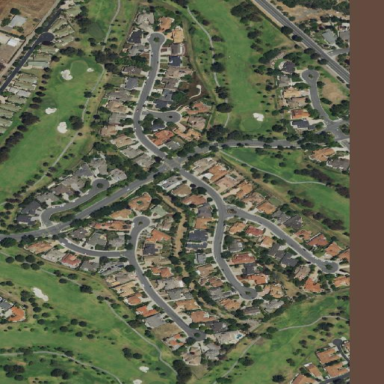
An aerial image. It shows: Gated residential area.